Question: I'll briefly explain what I'm trying to do:
I need to sort a set of within a paginated page. Also I need to add filtering to the page, for example each content-type should have a set of and the filter .
This is a basic mockup of what this page consists of:

---
Help would be very much appreciated!!
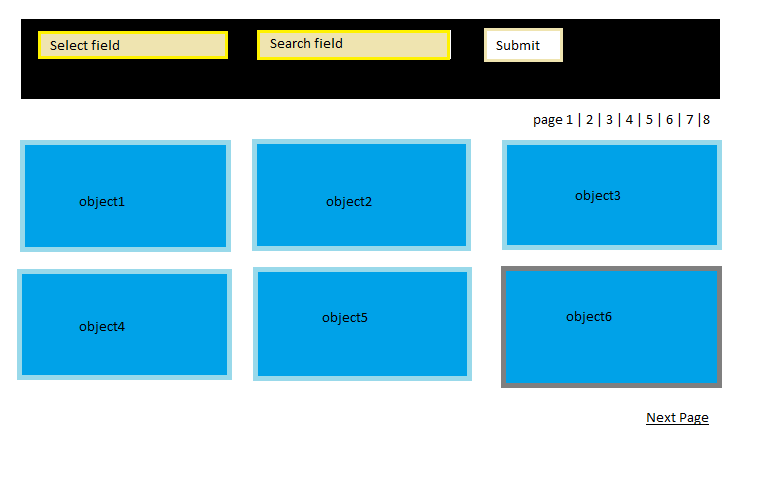
Answer: If by tags you mean taxonomy, you just add a taxonomy filter in the view and expose it. What you need to achieve is simple and generic. So a correct answer is ti suggest you go through Views Documentation <URL>